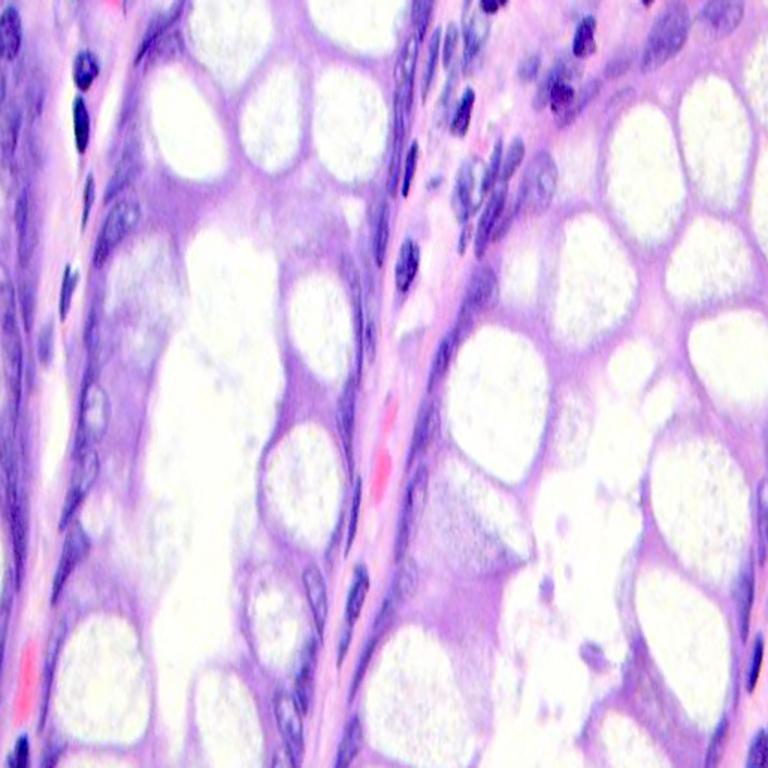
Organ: colon
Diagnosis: benign